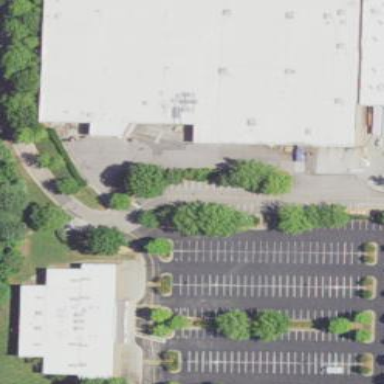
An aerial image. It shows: Commercial building.